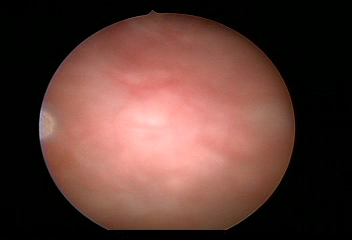
Modality: WLC
Class: Normal mucosa
Bladder cancer association: No